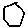
Label: hexagon